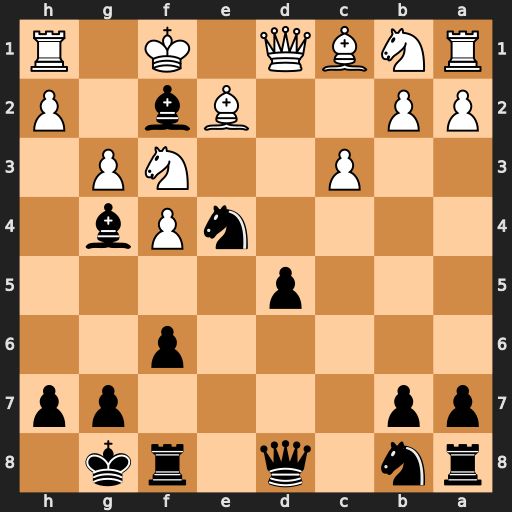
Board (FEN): rn1q1rk1/pp4pp/5p2/3p4/4nPb1/2P2NP1/PP2Bb1P/RNBQ1K1R
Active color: b
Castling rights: -
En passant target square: -
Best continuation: Bh3#